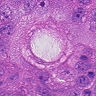
Metastatic tissue present: yes